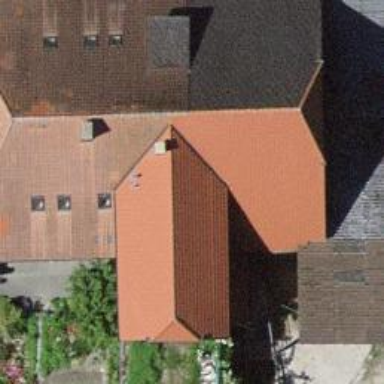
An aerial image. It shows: Farm building.